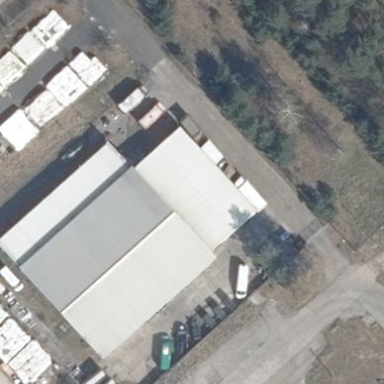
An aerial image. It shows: Industrial building with flat grey roof. The building itself is white in color.